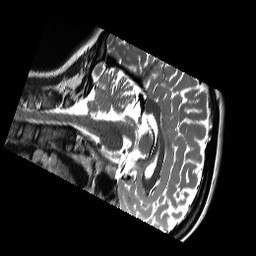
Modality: T2w
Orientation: sagittal
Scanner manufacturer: siemens
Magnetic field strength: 3 T
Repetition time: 13.52 s
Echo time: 0.088 s